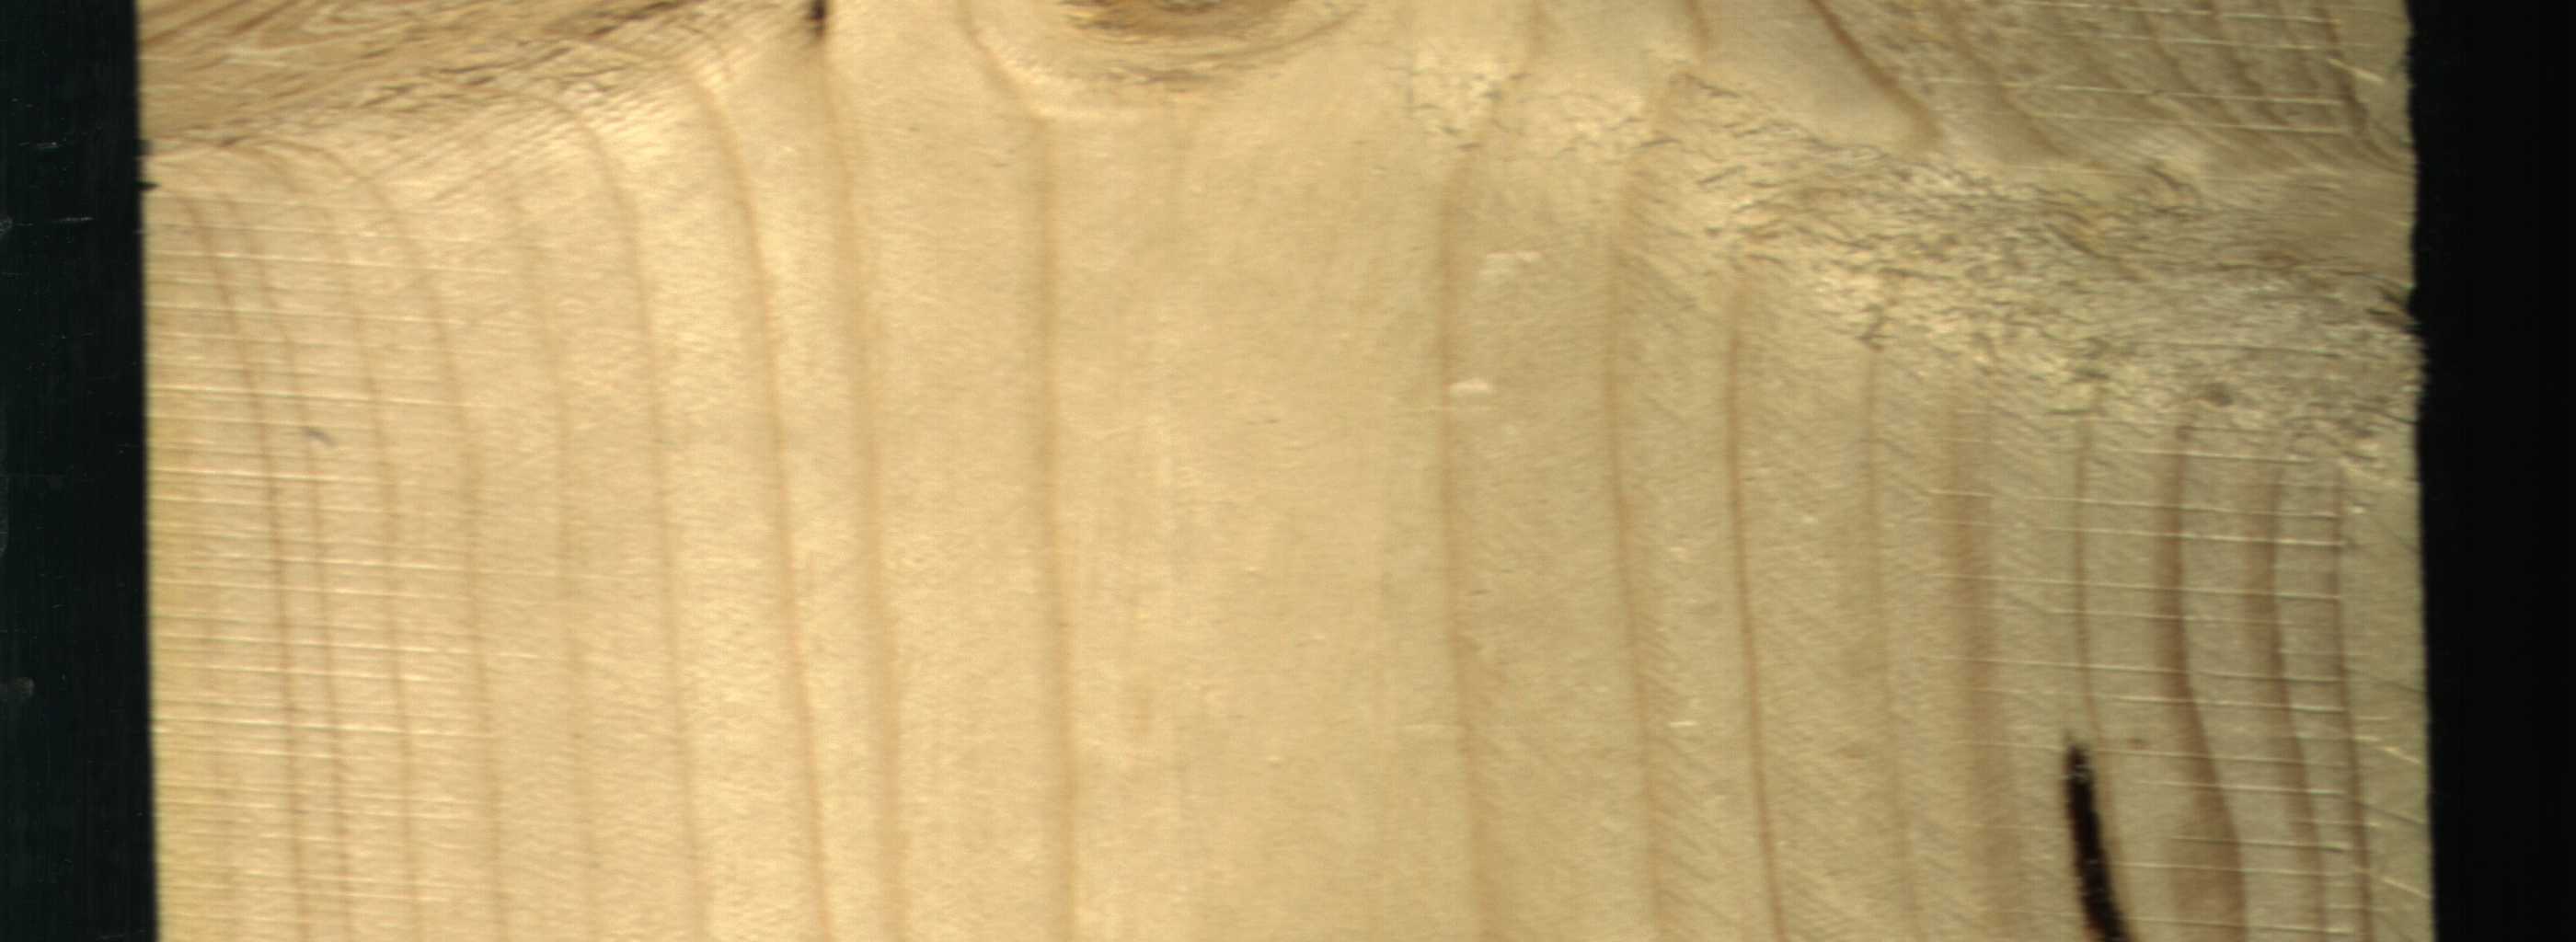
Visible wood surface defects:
resin
resin
Live_Knot
Live_Knot
Live_Knot
Live_Knot